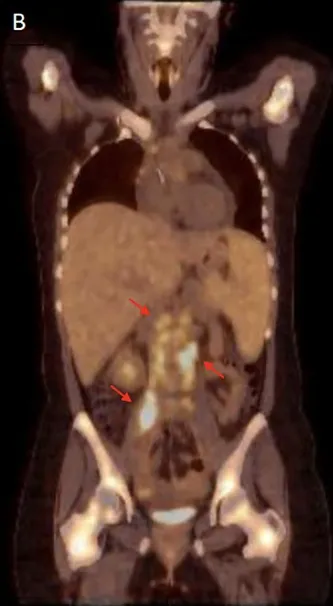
Positron emission tomography-computed tomography (PET-CT). (A, B) Disseminated lymphadenopathy due to non-tuberculous mycobacterial (NTM) infection (red arrows) and bone-marrow activation and hepatosplenomegaly due to hemophagocytic lymphohistiocytosis (HLH) at diagnosis.
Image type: radiology (pet)